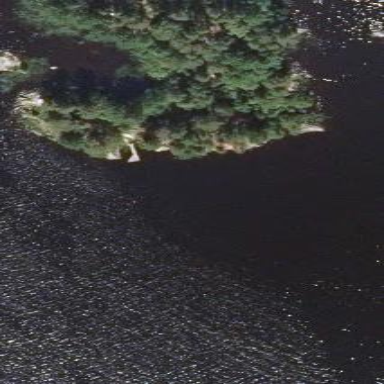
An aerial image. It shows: Islet surrounded by woodland.